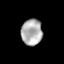
Tissue: skin
Cell type: Epithelial cells
Senescence score: 0.2873
Nuclear area (px): 541
Mean DAPI intensity: 173.63